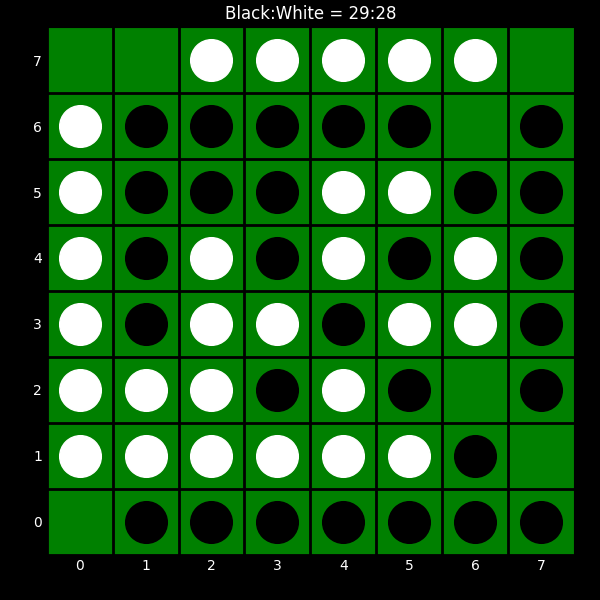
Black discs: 29
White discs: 28